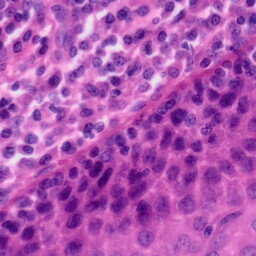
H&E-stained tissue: Tonsil